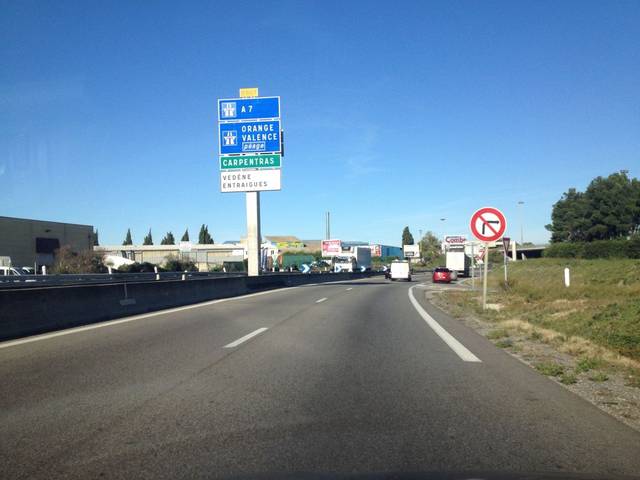
Region: France
Coordinates: 43.971, 4.857